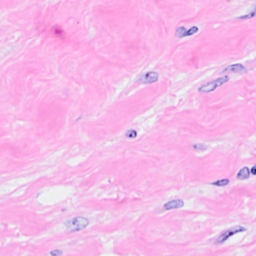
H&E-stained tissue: Breast